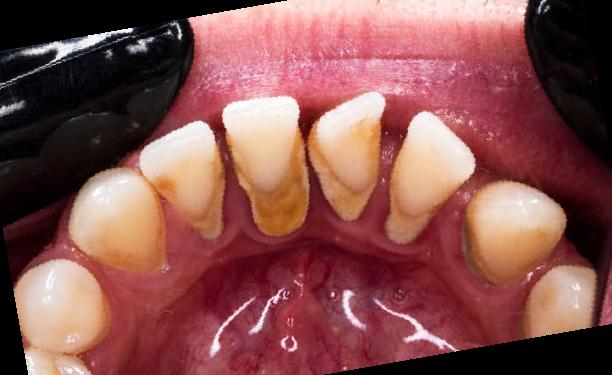
Condition: Calculus